Field crop: maize
Growth stage: 1
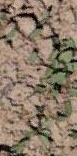
Species: convolvulus